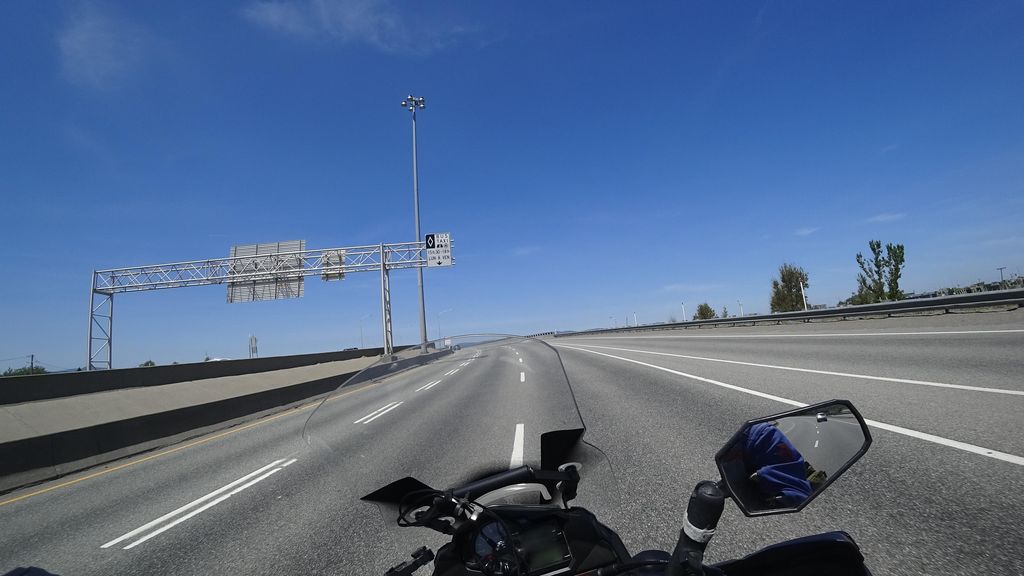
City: quebec_city